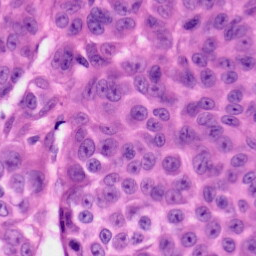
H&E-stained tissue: Skin